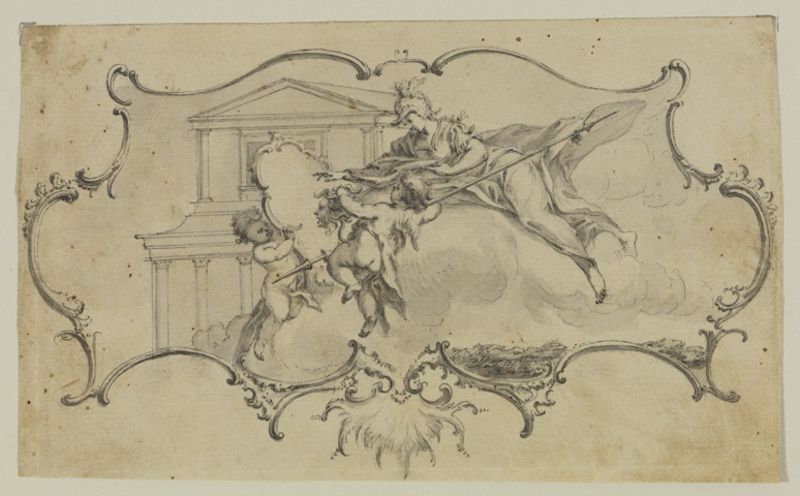
Titel: Minerva auf Wolken
Künstler: Paul Egell
Standort: Karlsruhe
Institution: Staatliche Kunsthalle Karlsruhe
Schlagwörter: feder, flügel, gott, himmel, weiß, wolken, fenster, grau, schwarz, skizze, säulen, zeichnung, dach, gebäude, haus, tuch, wolke, muster, ornament, architektur, barock, federn, rahmen, bild, spiegel, kirche, gewand, mantel, decke, klassizismus, rokoko, fliegen, kinder, pferd, reiter, umrandung, engel, putte, putto, relief, füße, liebe, papier, fassade, stab, giebel, grafik, lanze, dekoration, kartusche, ornamente, stuck, antike, medaillon, palast, schweben, druck, radierung, schwarzweiß, bleistift, helm, entwurf, mythologie, göttin, ranke, flecken, pergament, dreiecksgiebel, schnörkel, antik, griechen, götter, zeus, griechenland, venus, tempel, speer, fresko, emblem, putten, babies, mars, erzengel, putti, athene, minerva, römisch, michael, athena, klassizistisch, spitzgiebel, rchitektur, rocaille, sper, vignette, gewnd, puttos, korinthische säule, utten, po, amur, stefano della bella, radierng, spiegeo, zwei engel, dicke engel